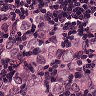
Metastatic tissue present: yes